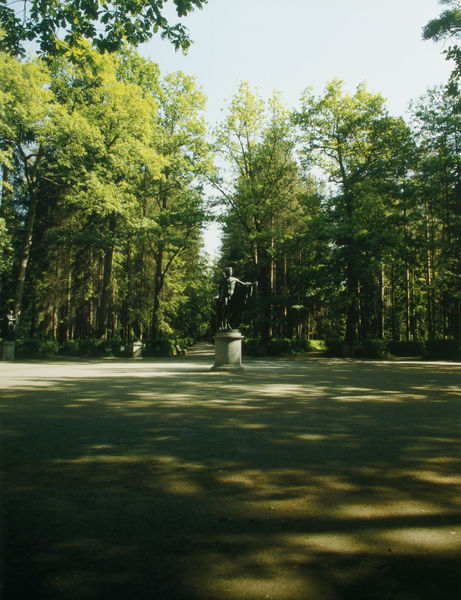
Titel: Die Alte Sylvia mit dem Standbild des Apollo Musagetes
Künstler: Fjodor Gordejew
Standort: St. Petersburg
Institution: Schloss Pawlowsk
Schlagwörter: baum, blau, blätter, gott, himmel, laub, mann, nackt, schatten, umhang, wolken, baumstämme, bäume, gelb, grün, landschaft, ocker, braun, grau, hell, licht, paris, schwarz, weiss, anlage, gras, park, parkanlage, rasen, weg, wiese, beige, alt, wand, arm, arme, mensch, sockel, stein, natur, stamm, büsche, sonne, boden, figur, mantel, standfigur, blatt, person, wald, pferd, reiter, garten, skulptur, statue, himmelblau, sommer, ruhe, stab, sonnenlicht, allee, eben, farbe, gelände, hecke, tag, platz, stämme, blue, column, white, black, dark, empty, gray, green, yellow, muskeln, deutsch, bronze, plastik, podest, frühling, unscharf, foto, fotografie, photographie, blühen, antike, geld, denkmal, kreuzung, lichtung, waffe, bismarck, friedhof, herrscher, frieden, ritter, photo, römer, statuen, farbfoto, antik, gräber, man, naked, nude, sky, stone, tree, lichtflecken, lichtspiel, laubbäume, field, trees, boy, metal, herme, pine, garden, road, hermes, gedenken, merkur, erinnerung, color, dappled, shadow, gree, graß, monument, sculpture, standbild, bright, sunlight, bronzestatue, reiterstandbild, russisch, city, leaves, vierung, square, augustus, ground, angelegt, statur, bush, home, calm, figure, shade, shadows, pillar, steinsockel, broze, taghell, fotot, pedestal, round, open, standing, photograph, ehrwürdig, tall, alte sylvia, palstik, sylvia, plinth, wegkreuzung, trunks, post, runder platz, denkmal mann, licht+schatten, clearing, central, dim, grounds, tall trees, no people, walks, extended, 'naked, intresting